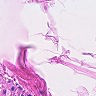
Metastatic tissue present: no